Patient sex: M
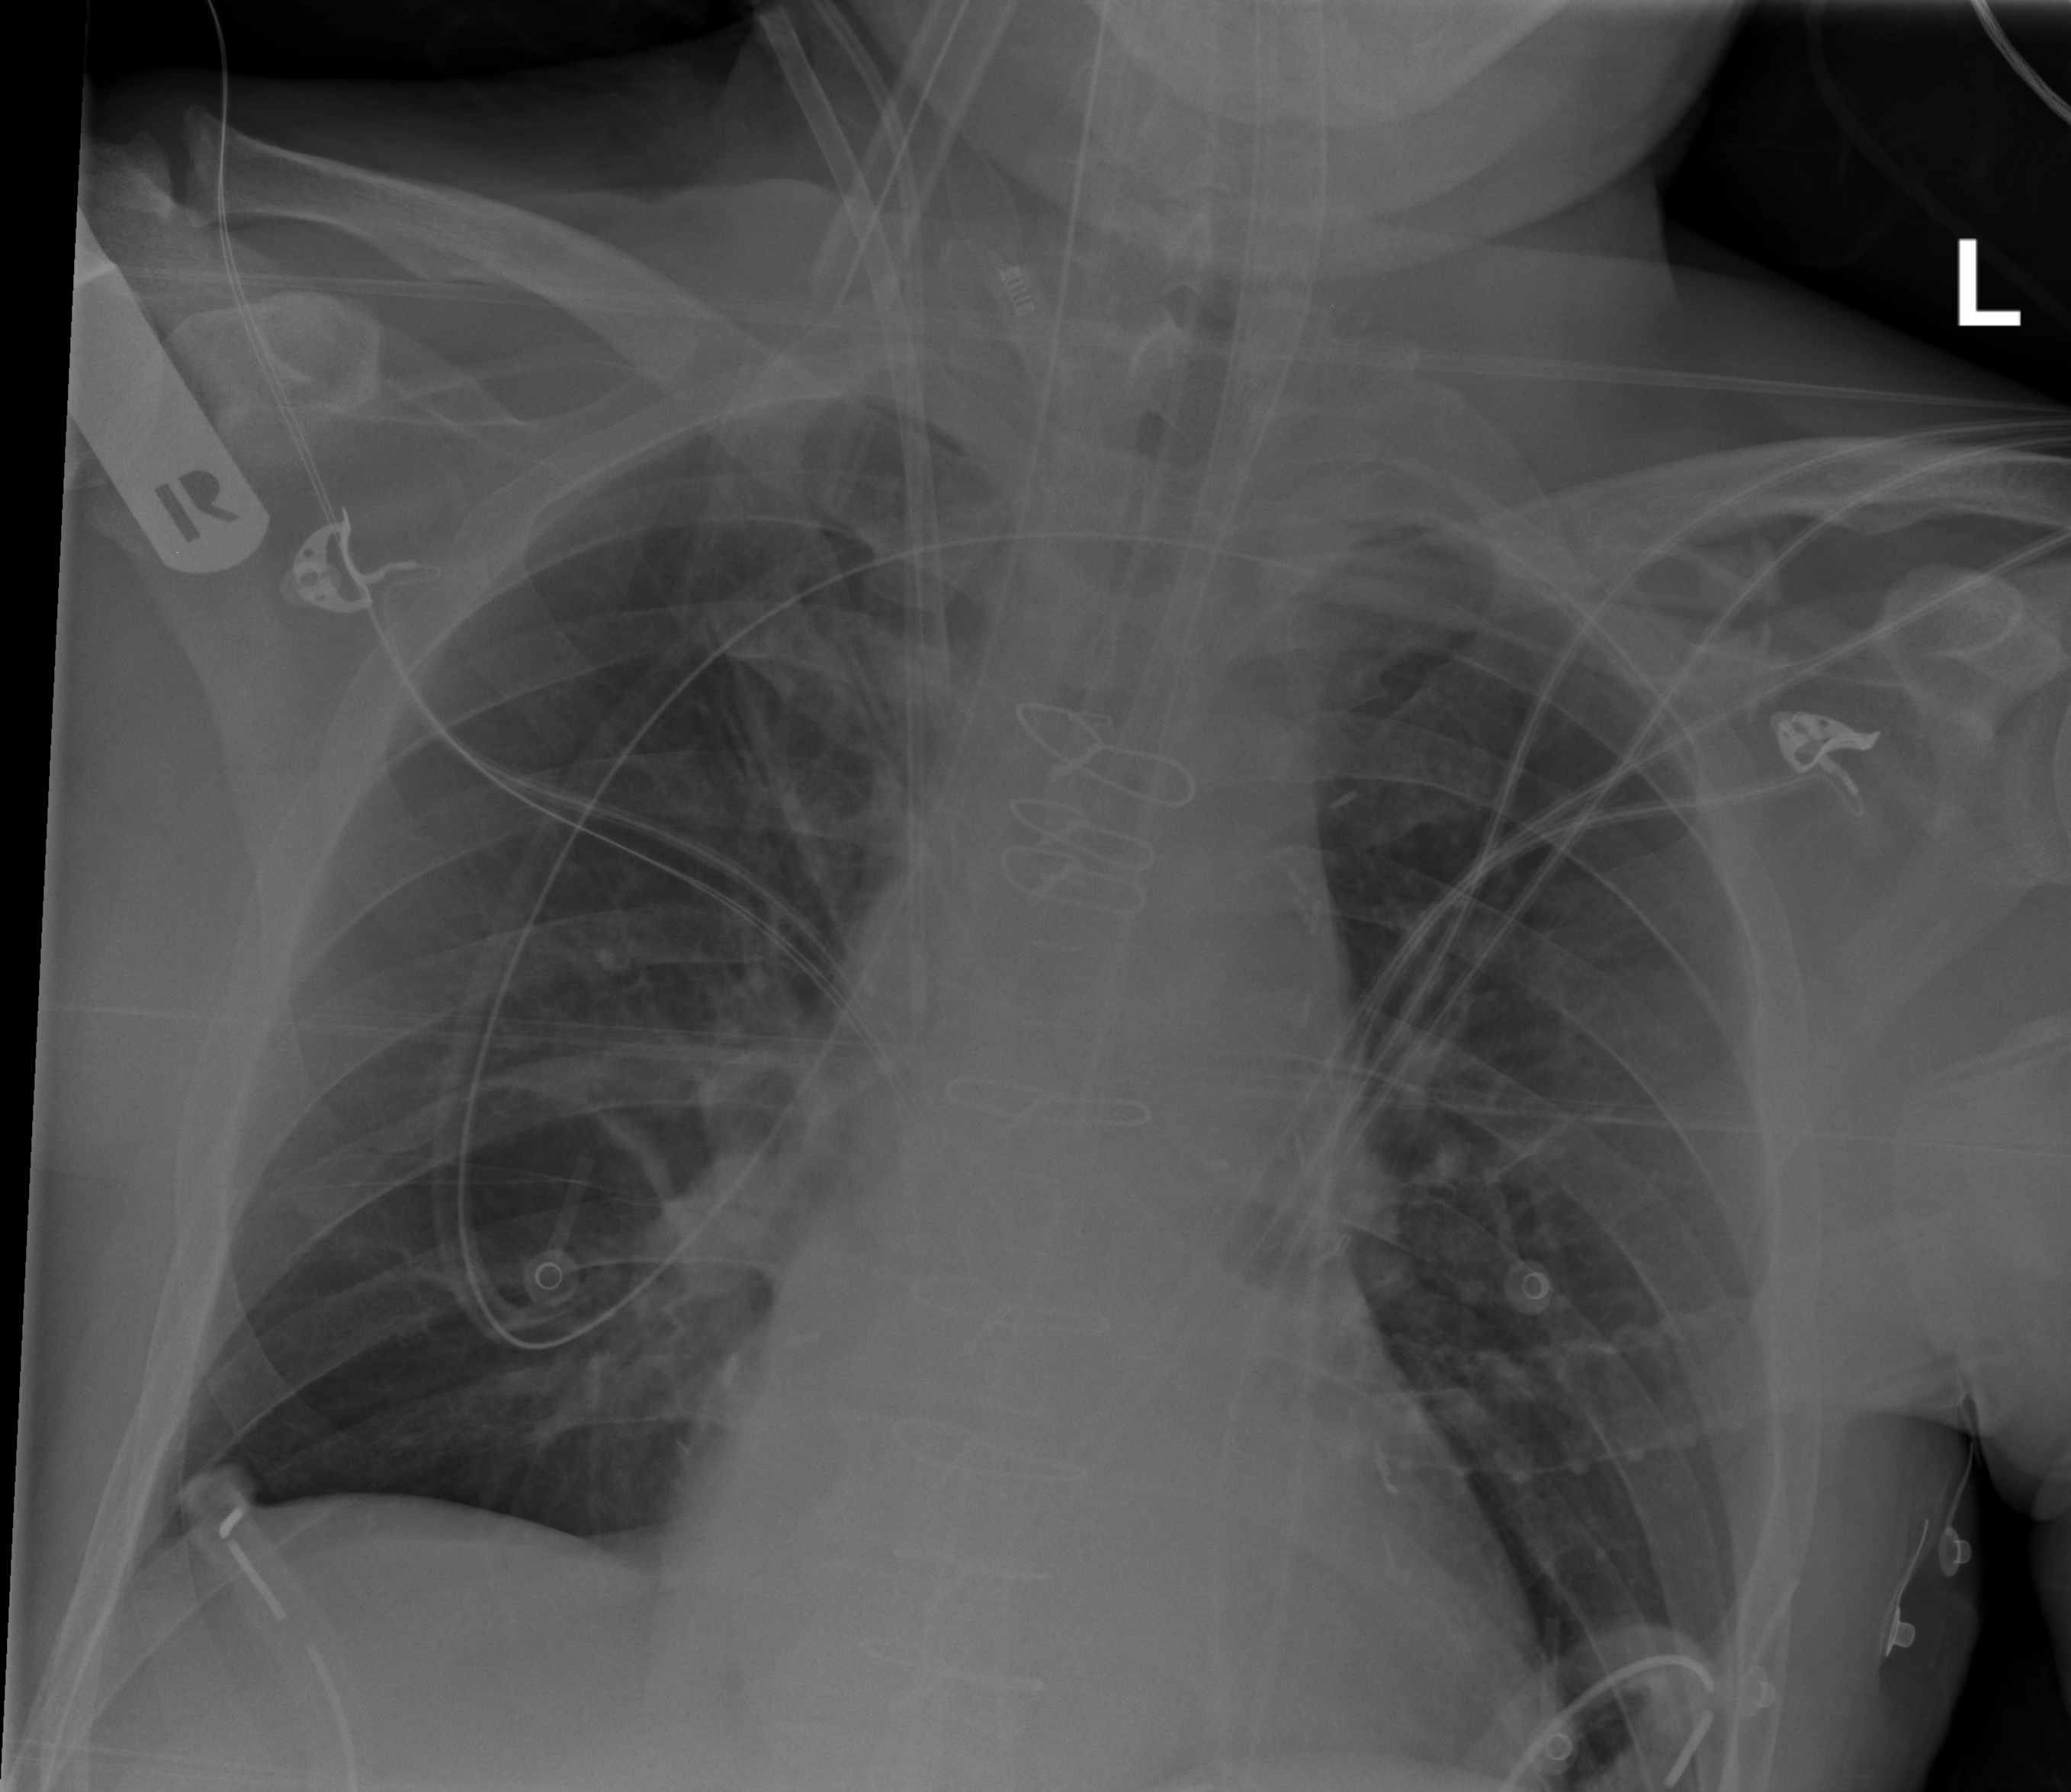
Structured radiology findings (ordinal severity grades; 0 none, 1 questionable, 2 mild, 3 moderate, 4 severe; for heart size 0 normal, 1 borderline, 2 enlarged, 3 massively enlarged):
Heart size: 0
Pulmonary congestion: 0
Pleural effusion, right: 0
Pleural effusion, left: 0
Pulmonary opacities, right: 0
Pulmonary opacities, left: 0
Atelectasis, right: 2
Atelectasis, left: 0